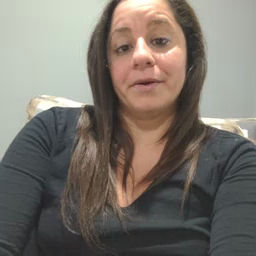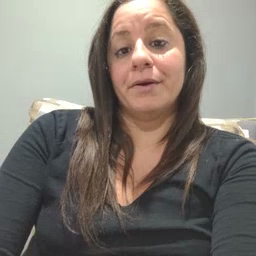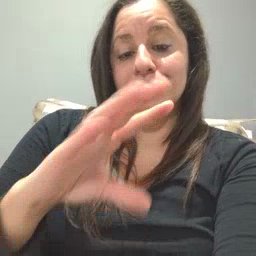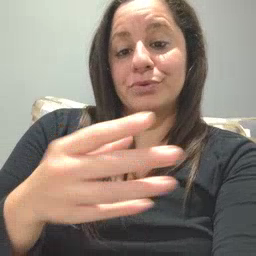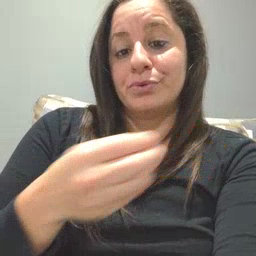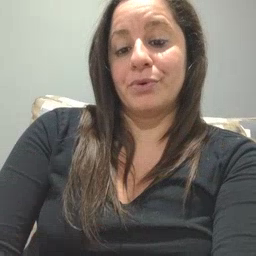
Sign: story